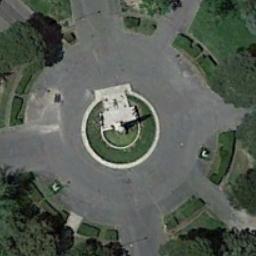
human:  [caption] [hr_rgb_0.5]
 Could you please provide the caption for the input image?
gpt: The roundabout is surrounded by grass .

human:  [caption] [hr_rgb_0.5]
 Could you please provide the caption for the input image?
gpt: The roundabout connects some roads .

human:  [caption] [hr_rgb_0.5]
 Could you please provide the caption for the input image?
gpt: There are many trees and a large lawn around the roundabout with many bifurcation roads .

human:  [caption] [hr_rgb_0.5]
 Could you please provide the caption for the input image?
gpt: The roundabout is on the grass next to trees .

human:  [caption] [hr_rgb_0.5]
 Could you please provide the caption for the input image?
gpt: There are some green trees and lawns around the roundabout .